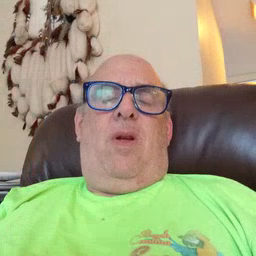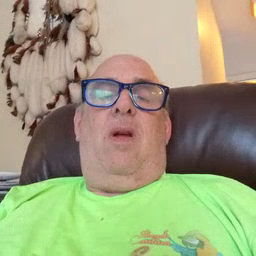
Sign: for